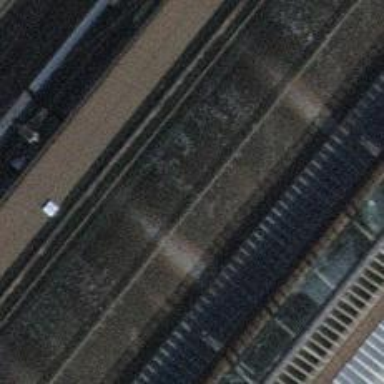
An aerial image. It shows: Railway stop with public transport stop position.